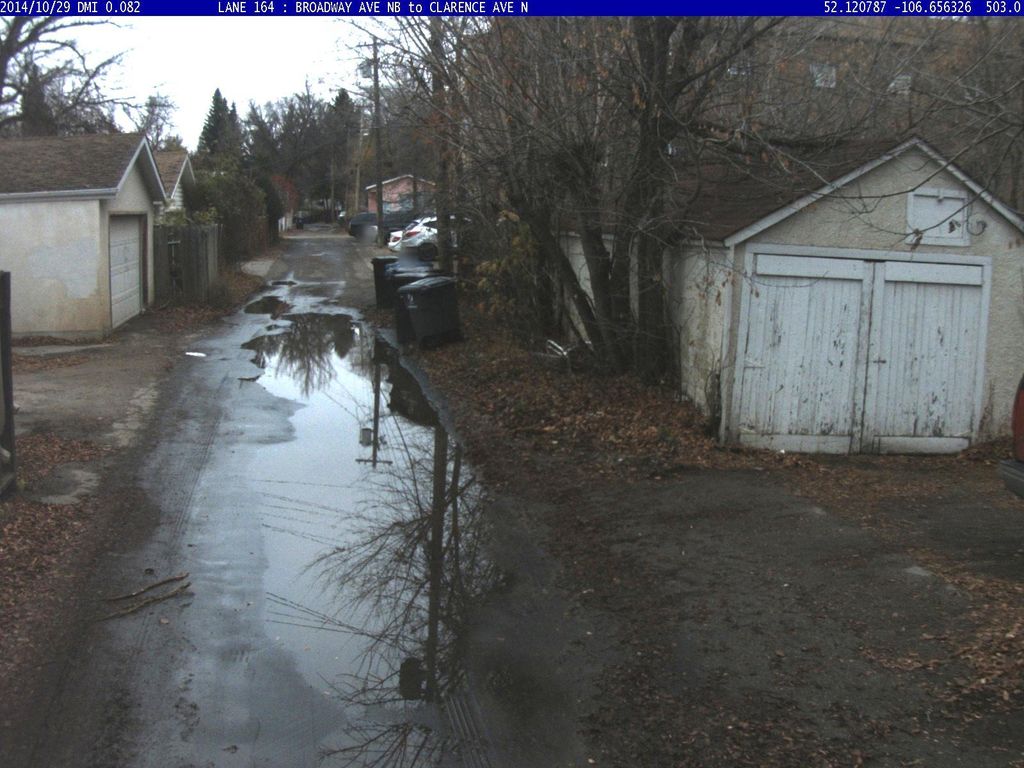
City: saskatoon